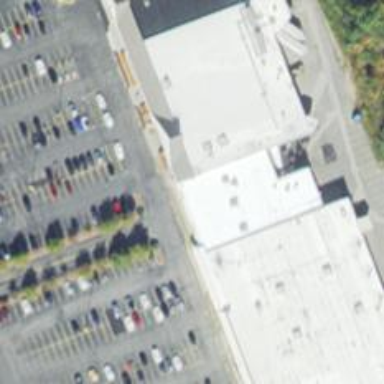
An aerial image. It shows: Fitness center located in leisure land.